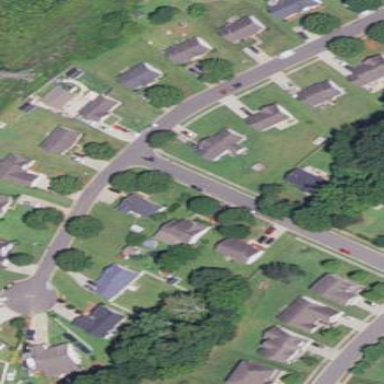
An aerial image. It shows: This residential area consists of single-family homes.